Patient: sex M, age 44
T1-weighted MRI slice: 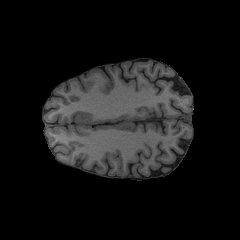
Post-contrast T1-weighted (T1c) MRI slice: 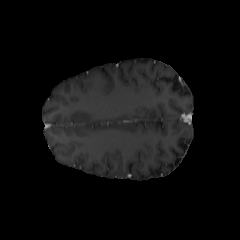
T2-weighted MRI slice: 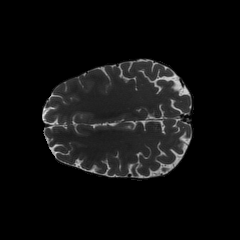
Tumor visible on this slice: no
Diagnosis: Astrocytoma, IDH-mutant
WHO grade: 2